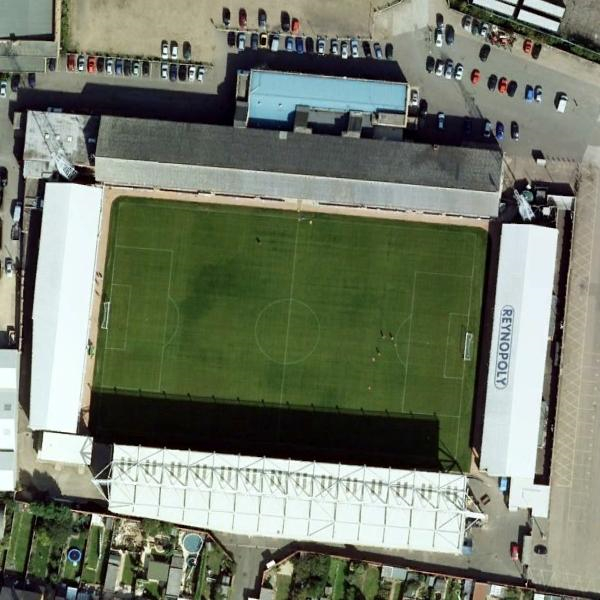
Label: Stadium